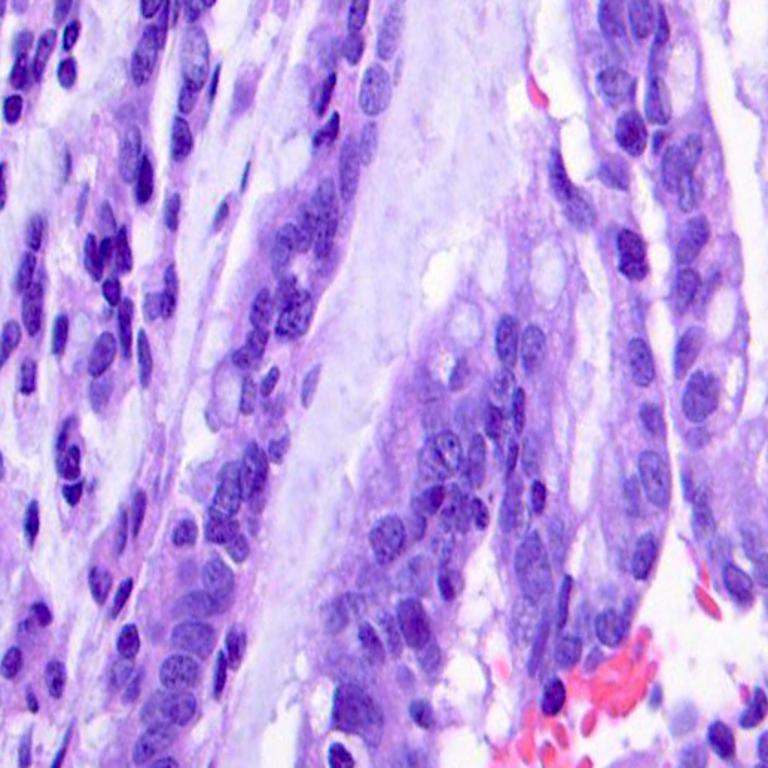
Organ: colon
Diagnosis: adenocarcinomas